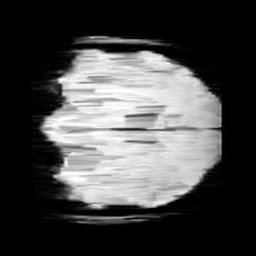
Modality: minIP
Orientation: coronal
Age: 10
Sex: male
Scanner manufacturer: siemens
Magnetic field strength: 3 T
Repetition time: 0.027 s
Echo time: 0.02 s